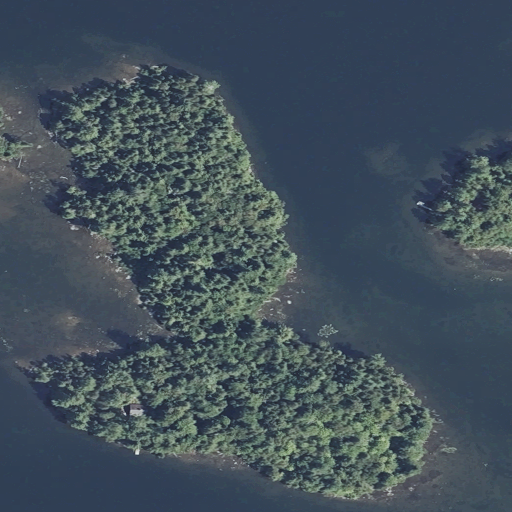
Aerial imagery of island in Maine named Birch Island containing open water, evergreen forest, mixed forest, grassland, and woody wetlands